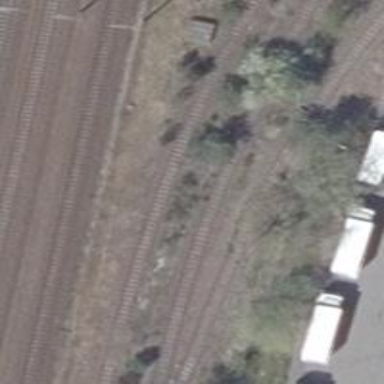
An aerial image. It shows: Abandoned railway yard.